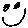
Label: smiley face